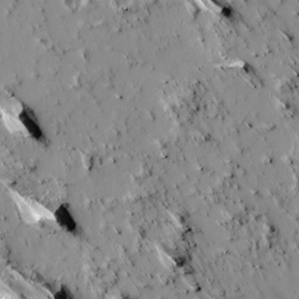
Label: non_frost